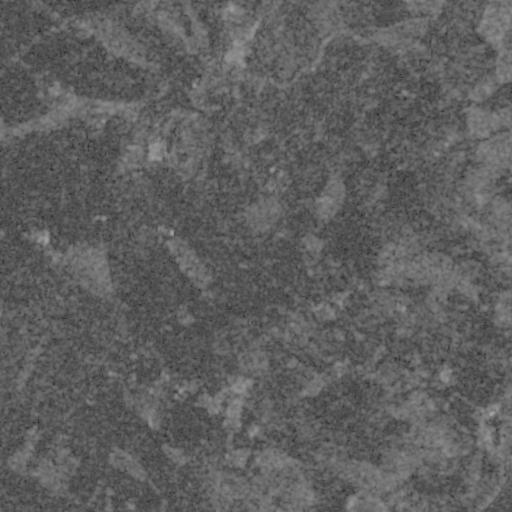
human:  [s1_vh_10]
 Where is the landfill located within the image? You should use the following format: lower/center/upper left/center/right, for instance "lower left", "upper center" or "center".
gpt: The landfill is located in the upper left of the image.
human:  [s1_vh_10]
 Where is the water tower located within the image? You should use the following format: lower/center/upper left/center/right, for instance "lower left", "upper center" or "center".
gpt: The water tower is located in the lower center of the image.
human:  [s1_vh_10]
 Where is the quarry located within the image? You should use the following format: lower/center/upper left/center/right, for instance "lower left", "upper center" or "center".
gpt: There is no quarry in the image.

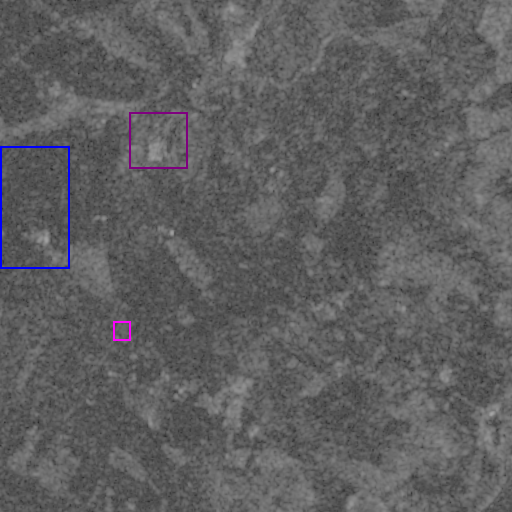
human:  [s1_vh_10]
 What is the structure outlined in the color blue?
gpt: The structure outlined in blue is a crop field.
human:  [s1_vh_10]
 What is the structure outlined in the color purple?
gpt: The structure outlined in purple is a landfill.
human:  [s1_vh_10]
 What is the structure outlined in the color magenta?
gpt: The structure outlined in magenta is a park.
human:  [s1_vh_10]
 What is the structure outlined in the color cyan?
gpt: There is no cyan outline.